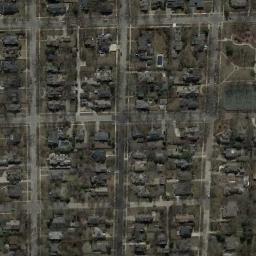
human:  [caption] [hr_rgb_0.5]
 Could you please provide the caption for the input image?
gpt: Many buildings of different shapes are in medium residential area .

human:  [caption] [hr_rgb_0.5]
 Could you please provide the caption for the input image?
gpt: There is a road next to a medium-sized residential area .

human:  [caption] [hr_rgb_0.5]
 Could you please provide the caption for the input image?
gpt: The medium residential area has lots of neatly arranged houses and some trees and some roads go through the medium residential area .

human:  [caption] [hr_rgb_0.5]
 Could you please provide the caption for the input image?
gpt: The medium residential is on the bare land next to the road .

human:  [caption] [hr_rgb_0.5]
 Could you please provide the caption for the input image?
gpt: There are many buildings on brown lawns on the medium residential area .